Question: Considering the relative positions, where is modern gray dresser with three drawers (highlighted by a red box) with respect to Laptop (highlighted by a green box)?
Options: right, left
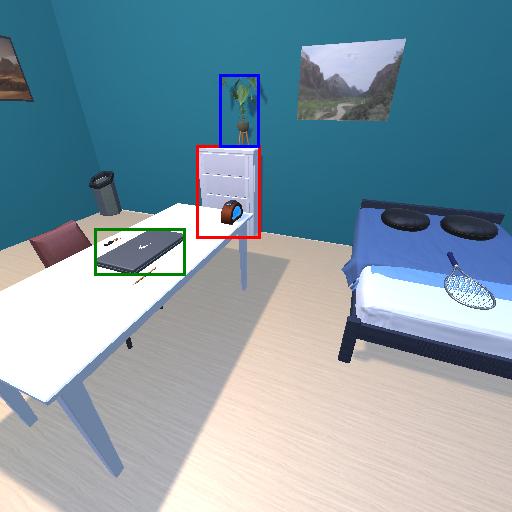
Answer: right